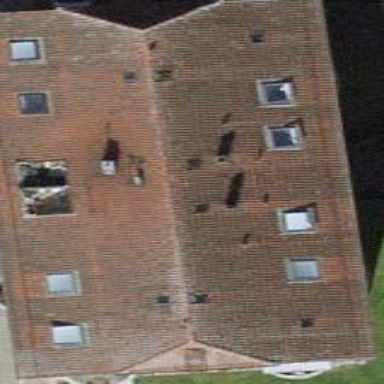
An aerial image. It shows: Half-hipped roof on apartment building.